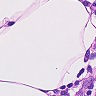
Metastatic tissue present: no